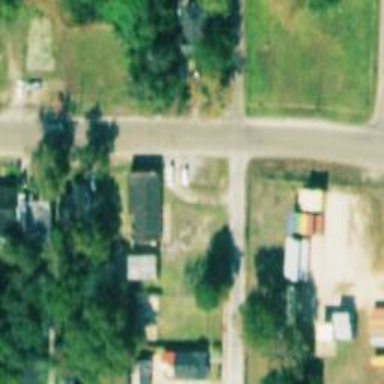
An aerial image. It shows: Residential road.